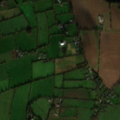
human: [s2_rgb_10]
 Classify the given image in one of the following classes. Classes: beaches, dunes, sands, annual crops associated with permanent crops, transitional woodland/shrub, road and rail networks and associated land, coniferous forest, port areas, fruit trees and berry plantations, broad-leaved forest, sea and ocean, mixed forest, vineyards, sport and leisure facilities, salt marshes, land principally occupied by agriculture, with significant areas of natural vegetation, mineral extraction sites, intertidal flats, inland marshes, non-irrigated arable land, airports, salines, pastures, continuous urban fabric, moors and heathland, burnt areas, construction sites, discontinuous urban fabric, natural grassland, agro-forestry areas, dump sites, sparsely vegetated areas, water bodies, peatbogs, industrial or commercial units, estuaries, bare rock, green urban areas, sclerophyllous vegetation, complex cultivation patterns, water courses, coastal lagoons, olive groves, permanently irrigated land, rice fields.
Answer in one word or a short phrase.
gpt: non-irrigated arable land, pastures